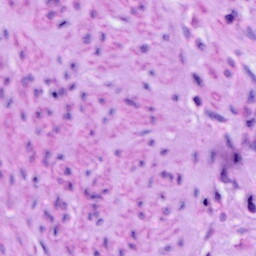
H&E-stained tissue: Cervix